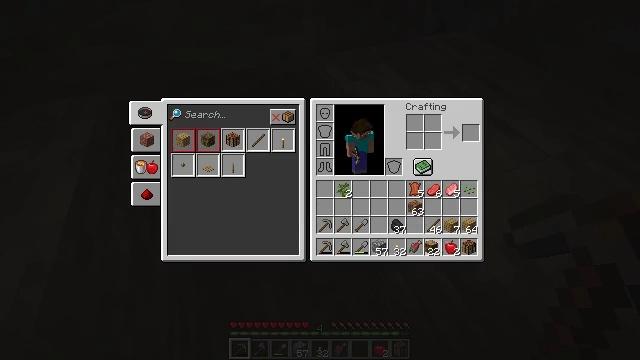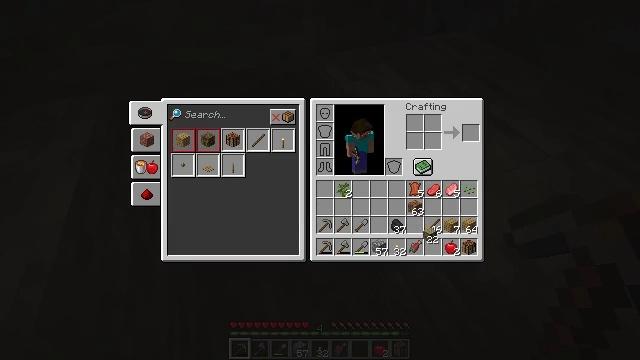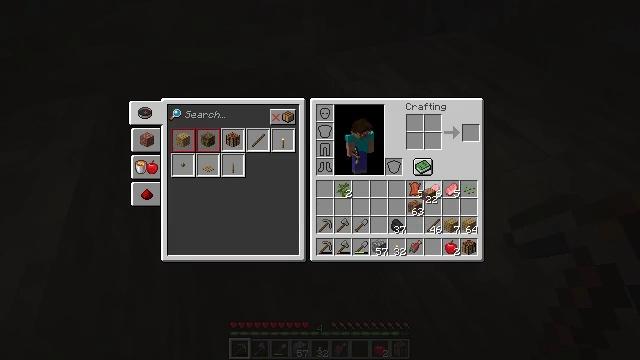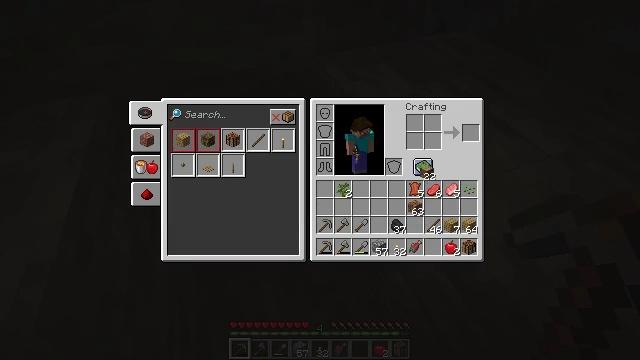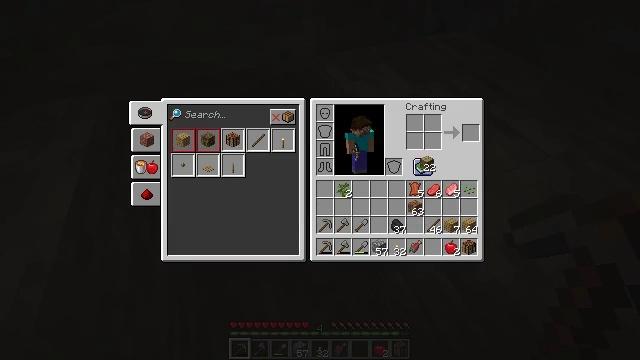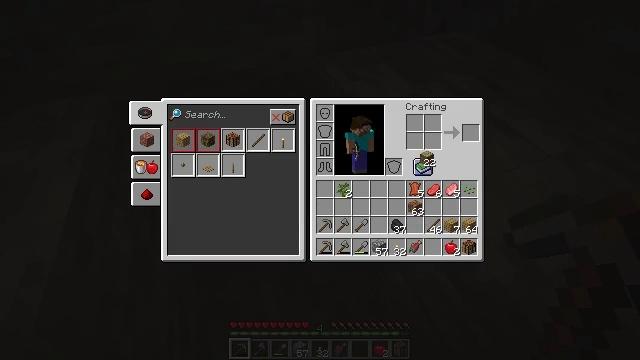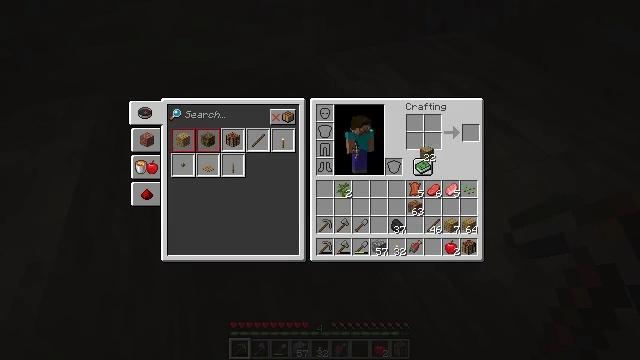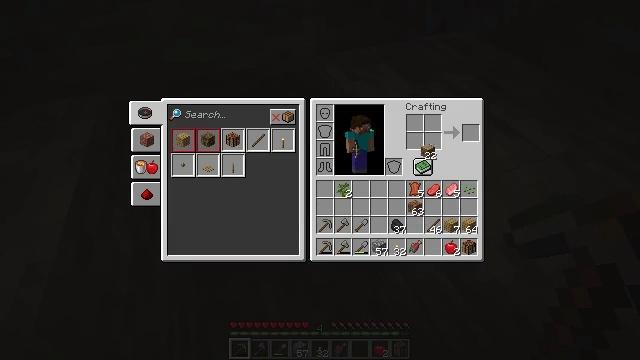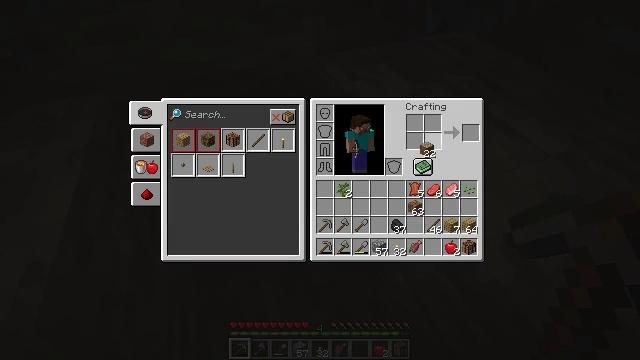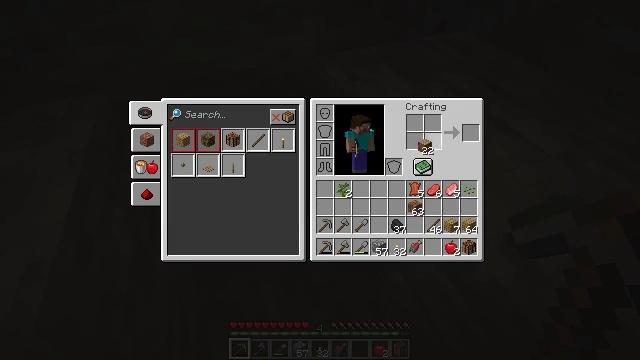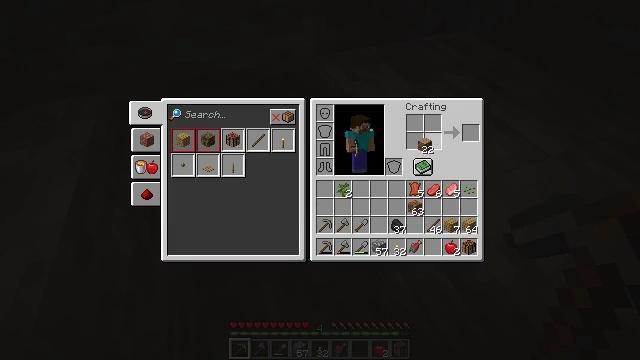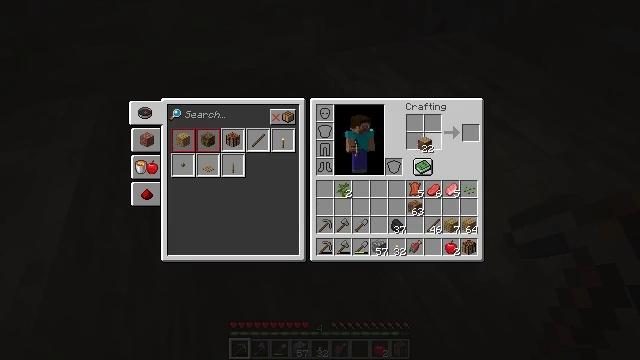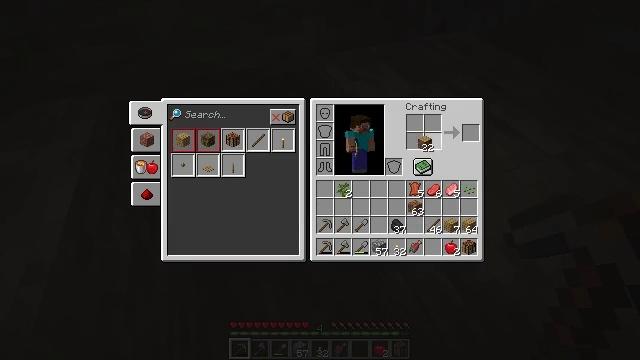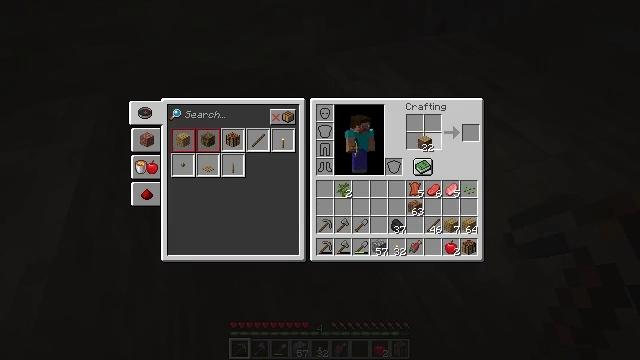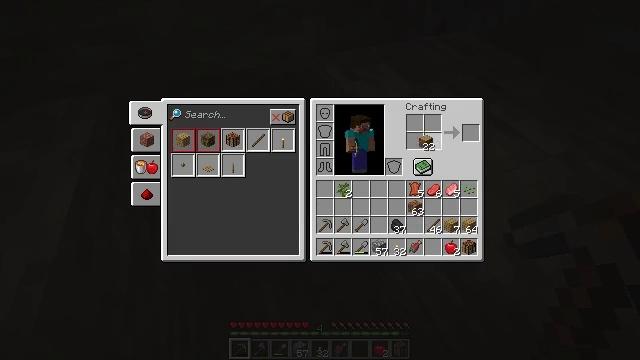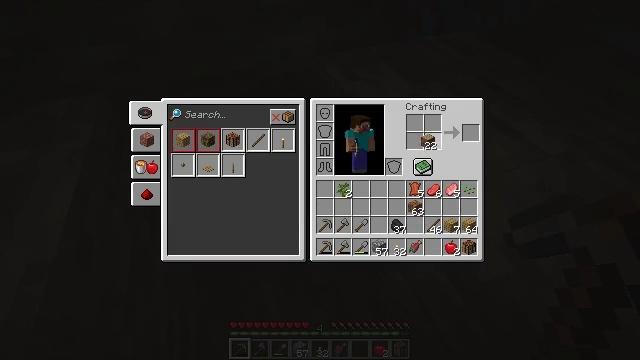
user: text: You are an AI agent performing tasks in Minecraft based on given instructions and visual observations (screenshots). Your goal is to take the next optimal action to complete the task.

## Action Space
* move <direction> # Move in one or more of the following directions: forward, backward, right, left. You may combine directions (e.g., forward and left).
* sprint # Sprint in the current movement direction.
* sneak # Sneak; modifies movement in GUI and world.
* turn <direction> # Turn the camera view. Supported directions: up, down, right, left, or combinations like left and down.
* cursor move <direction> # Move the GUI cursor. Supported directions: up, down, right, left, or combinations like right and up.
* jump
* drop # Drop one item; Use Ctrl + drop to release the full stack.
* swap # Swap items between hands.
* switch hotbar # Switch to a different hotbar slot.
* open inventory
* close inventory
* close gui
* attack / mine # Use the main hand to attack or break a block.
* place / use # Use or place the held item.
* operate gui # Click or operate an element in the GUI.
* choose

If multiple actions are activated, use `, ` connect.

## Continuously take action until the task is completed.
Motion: motion action
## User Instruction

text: Convert an oak log into oak planks.
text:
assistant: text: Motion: cursor move up
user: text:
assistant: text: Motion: cursor move up
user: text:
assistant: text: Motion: cursor move up
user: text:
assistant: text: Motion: cursor move up
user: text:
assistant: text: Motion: no_op
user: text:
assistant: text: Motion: no_op
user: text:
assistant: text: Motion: no_op
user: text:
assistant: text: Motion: no_op
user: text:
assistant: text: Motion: no_op
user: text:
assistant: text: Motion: no_op
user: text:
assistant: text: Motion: no_op
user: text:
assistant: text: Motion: no_op
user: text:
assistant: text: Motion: no_op
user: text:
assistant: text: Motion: no_op
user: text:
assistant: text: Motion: no_op
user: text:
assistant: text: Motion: no_op
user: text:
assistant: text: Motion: no_op
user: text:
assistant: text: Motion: no_op
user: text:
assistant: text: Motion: operate gui
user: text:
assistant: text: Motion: operate gui
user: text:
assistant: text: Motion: operate gui
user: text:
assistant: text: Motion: no_op
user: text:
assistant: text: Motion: no_op
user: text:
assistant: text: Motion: no_op
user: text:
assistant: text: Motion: no_op
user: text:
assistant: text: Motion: cursor move right
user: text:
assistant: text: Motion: cursor move right
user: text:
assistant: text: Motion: cursor move right
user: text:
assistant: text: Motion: no_op
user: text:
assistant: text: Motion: sneak